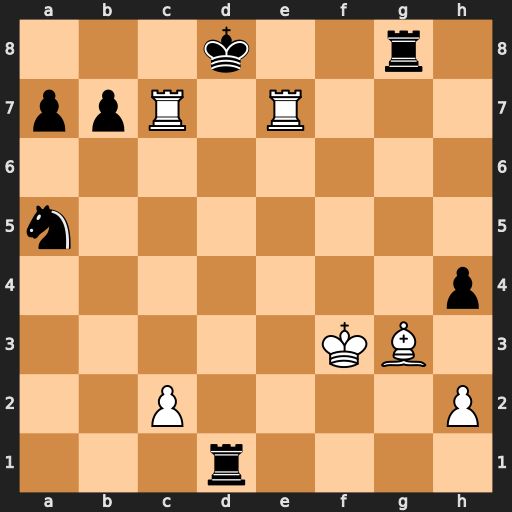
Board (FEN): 3k2r1/ppR1R3/8/n7/7p/5KB1/2P4P/3r4
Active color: w
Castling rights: -
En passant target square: -
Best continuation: Bxh4 Rf1+ Ke2